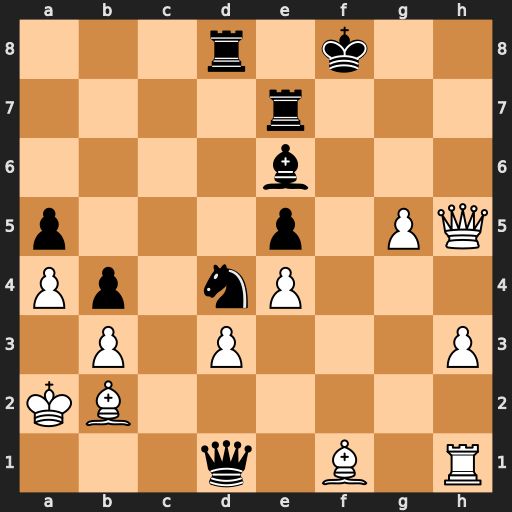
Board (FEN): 3r1k2/4r3/4b3/p3p1PQ/Pp1nP3/1P1P3P/KB6/3q1B1R
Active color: w
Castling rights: -
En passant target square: -
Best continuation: Qxd1 Bxb3+ Qxb3 Nxb3 Kxb3